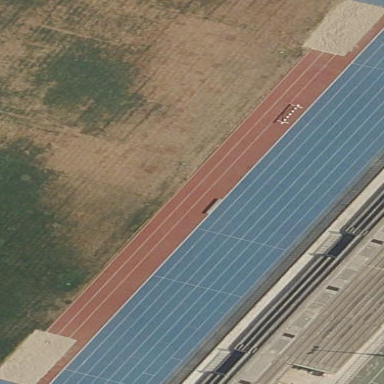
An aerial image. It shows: Athletics track located on leisure land.